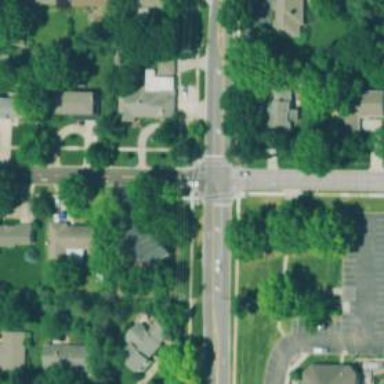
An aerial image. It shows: Solid stop line on the road.